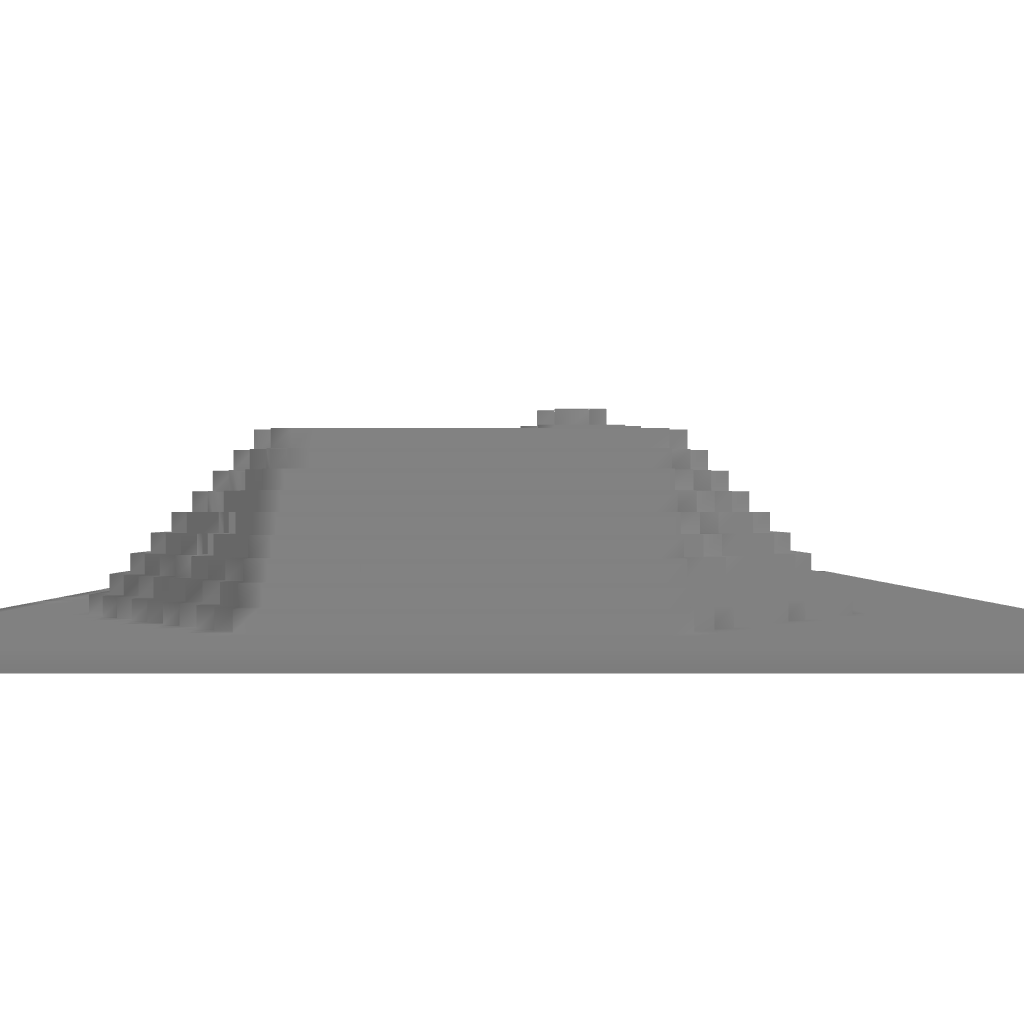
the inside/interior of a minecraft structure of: The Bunker